Field crop: maize
Growth stage: 2
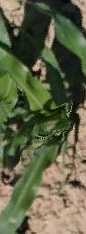
Species: maize